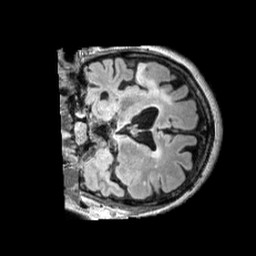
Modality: FLAIR
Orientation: coronal
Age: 66
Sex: female
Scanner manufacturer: siemens
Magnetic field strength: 3 T
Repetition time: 5 s
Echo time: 0.387 s